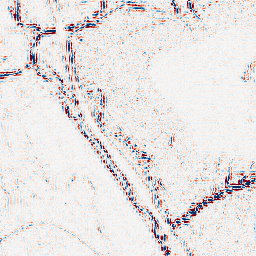
Category: wavelet
Decomposition family: wavelet_reverse_biorthogonal
Decomposition parameters: wavelet: rbio1.3
level: 2
Upsampling method: bspline
Upsampling parameters: scale: 8
Upsampling scale: 8